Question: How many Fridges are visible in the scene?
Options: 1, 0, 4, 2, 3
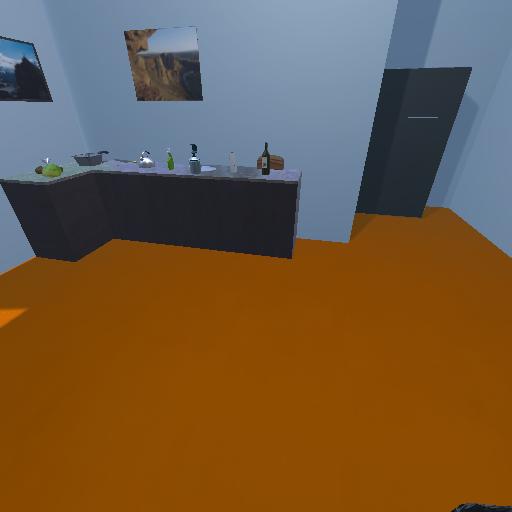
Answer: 1